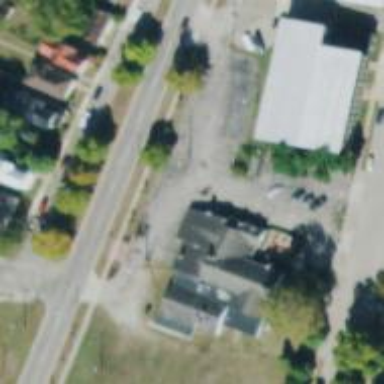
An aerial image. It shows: Brewery located inside pub.